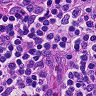
Metastatic tissue present: no